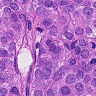
Metastatic tissue present: yes